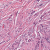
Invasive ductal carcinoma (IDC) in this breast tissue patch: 1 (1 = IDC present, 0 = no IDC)